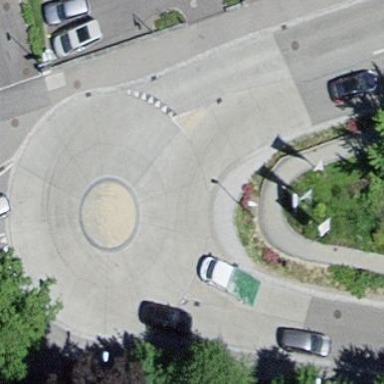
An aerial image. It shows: Primary highway leading to roundabout with surface made of concrete plates.